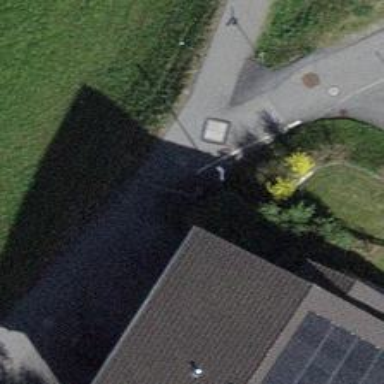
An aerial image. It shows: Bollard.